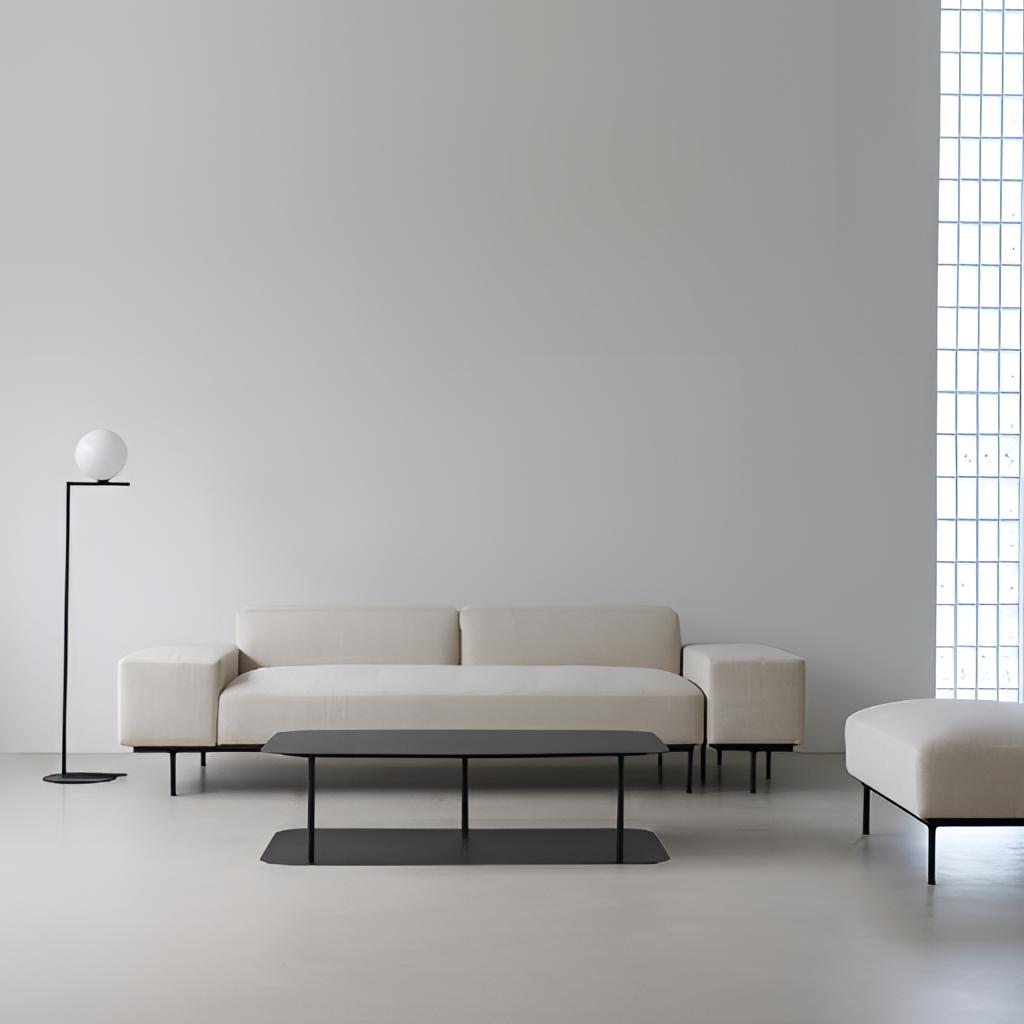
black metal coffee table, living room, minimalist, paint wallpaper, with solid pattern, concrete flooring, with smooth pattern